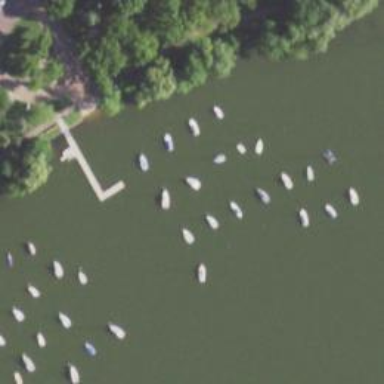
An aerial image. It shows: Mooring place.